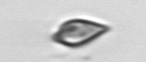
Label: Oxytoxum